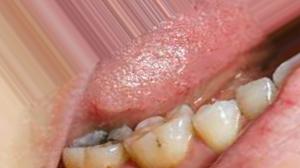
Condition: Caries